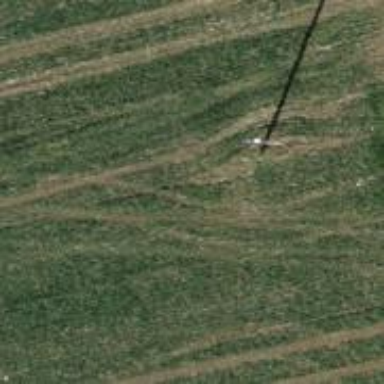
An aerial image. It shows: Power pole.